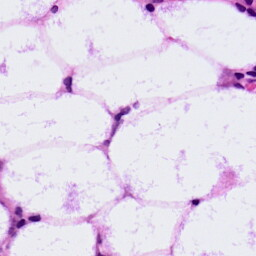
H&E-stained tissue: LymphNode